Interaction volume radius: 5 \u00c5
Interaction volume height: 15 \u00c5
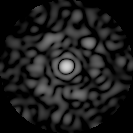
Disorder parameter: 0.8386